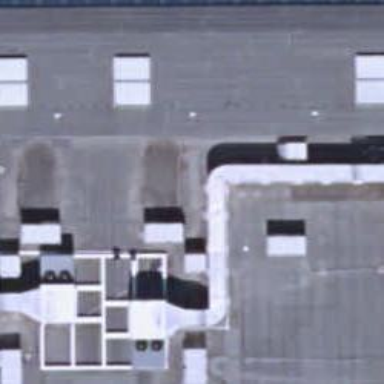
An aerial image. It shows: Clothing store.